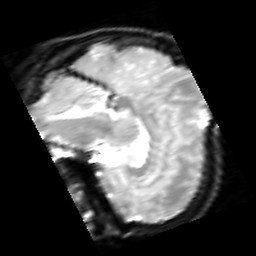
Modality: inplaneT2
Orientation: sagittal
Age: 24
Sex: female